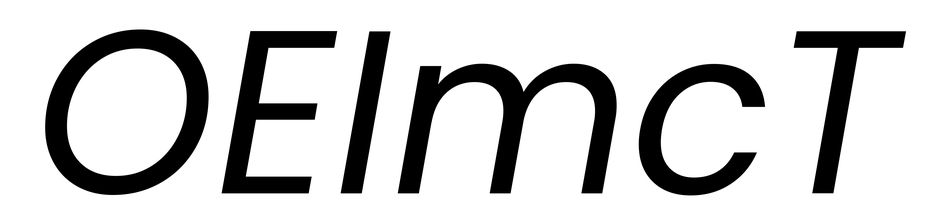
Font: Poppins-Italic